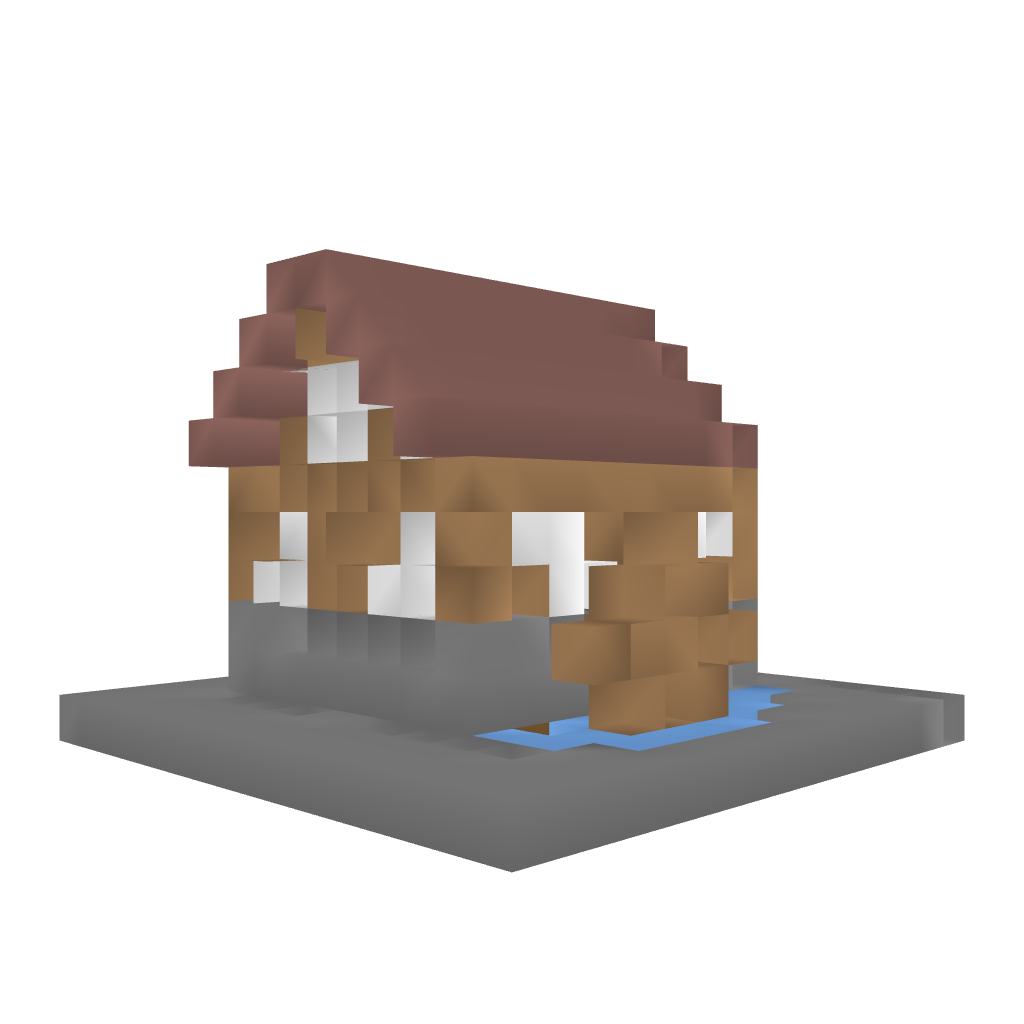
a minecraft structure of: Watermill high quality